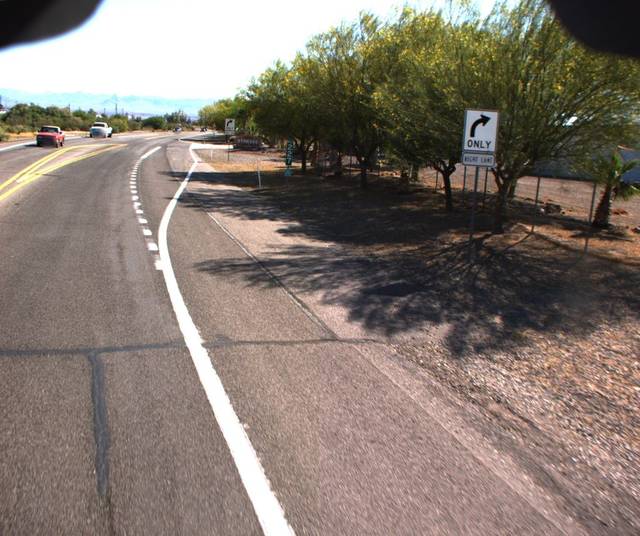
Region: United States
Coordinates: 34.863, -114.601